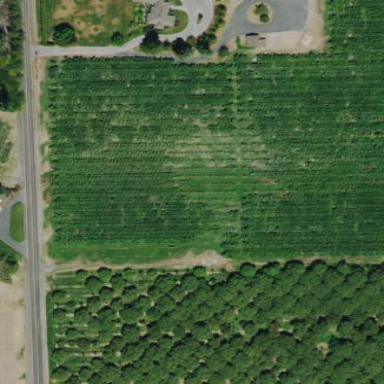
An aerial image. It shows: Orchard.